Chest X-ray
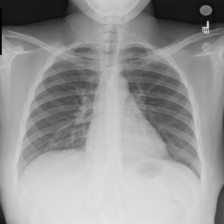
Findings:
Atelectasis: negative
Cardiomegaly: negative
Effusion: negative
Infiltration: negative
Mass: negative
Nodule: negative
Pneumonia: negative
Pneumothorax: negative
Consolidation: negative
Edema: negative
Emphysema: negative
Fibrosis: negative
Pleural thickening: negative
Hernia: negative